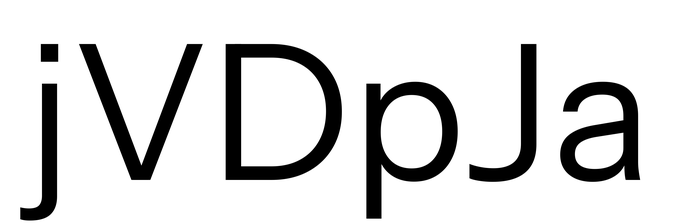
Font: InstrumentSans_Regular